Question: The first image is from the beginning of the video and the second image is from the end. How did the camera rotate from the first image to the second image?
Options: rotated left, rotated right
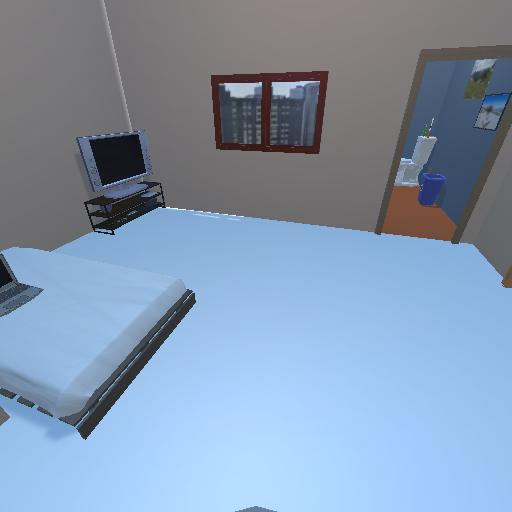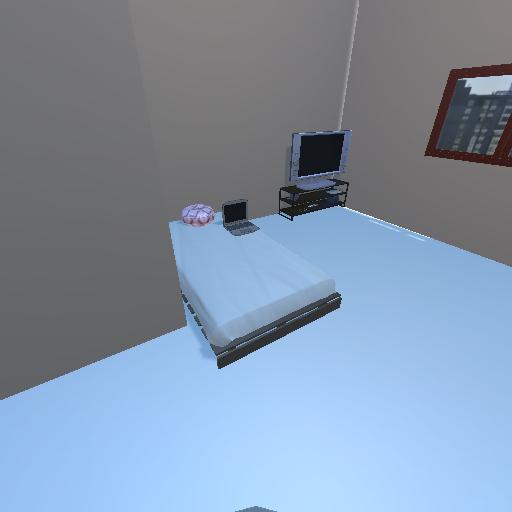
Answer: rotated left